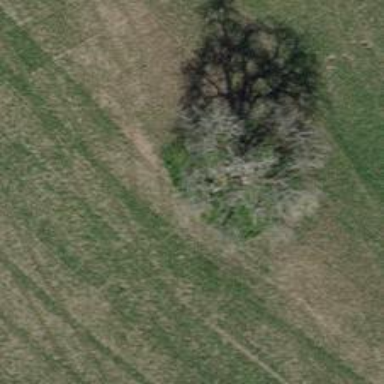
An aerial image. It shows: Agricultural area with broadleaved deciduous trees.